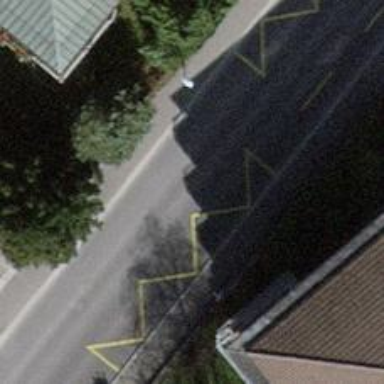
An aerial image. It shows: Bus stop equipped with public transport stop position.